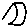
Label: moon